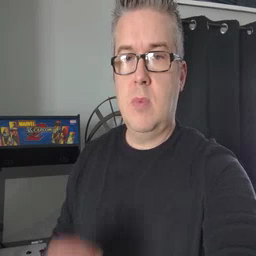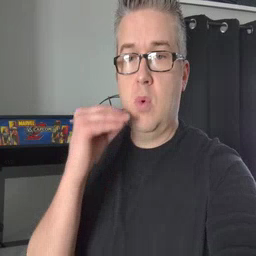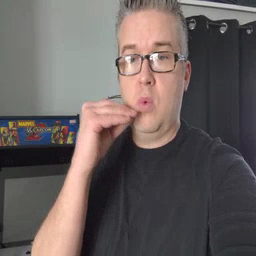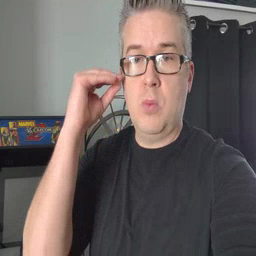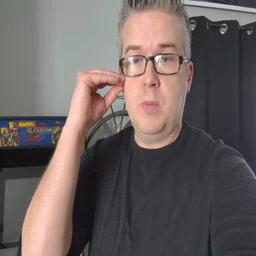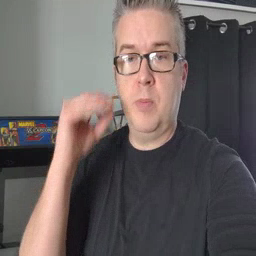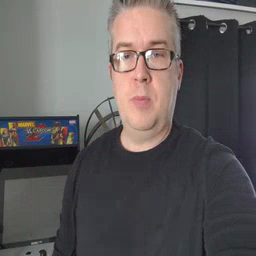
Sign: home